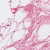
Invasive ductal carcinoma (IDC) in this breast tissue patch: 0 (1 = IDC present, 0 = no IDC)